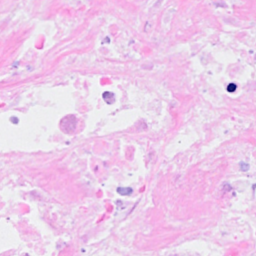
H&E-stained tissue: Breast